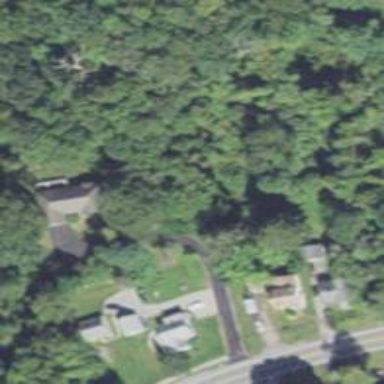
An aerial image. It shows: Residential driveway designated as service road.